Field crop: maize
Growth stage: 2
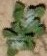
Species: chenopodium